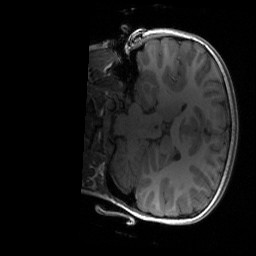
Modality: T1w
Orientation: coronal
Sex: female
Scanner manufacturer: siemens
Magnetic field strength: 3 T
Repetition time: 1.9 s
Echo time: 0.00243 s